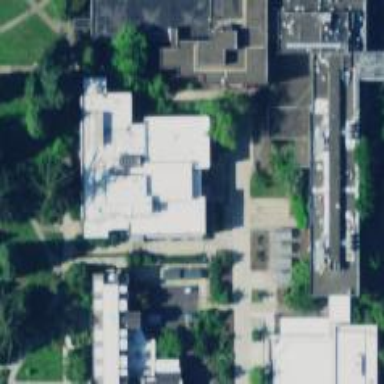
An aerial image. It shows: University building.